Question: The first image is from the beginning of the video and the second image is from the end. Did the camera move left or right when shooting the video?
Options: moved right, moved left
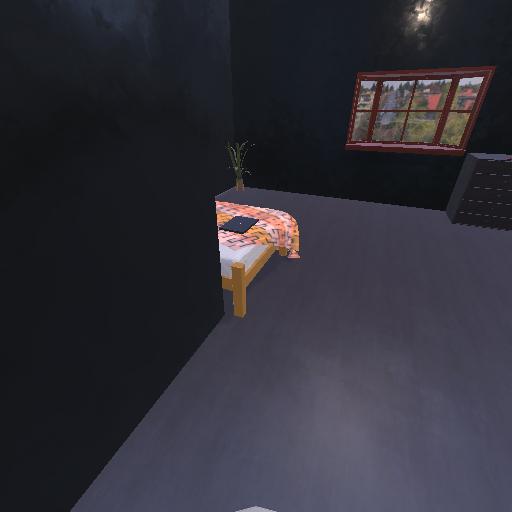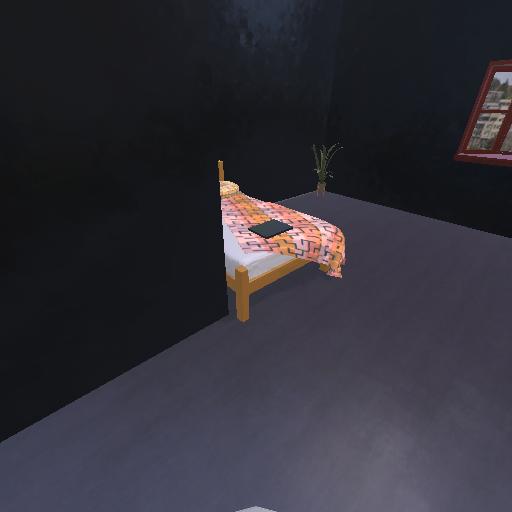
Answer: moved right